В семь рёбер проволочного куба впаяны одинаковые резисторы с сопротивлением $R$ (см. рисунок).  Сопротивление проводников в остальных рёбрах пренебрежимо малы. Между клеммами $A$ и $B$ приложено напряжение $U$.
Найдите силу тока $I_{AB}$ и сопротивление куба $R_{AB}$ между клеммами $A$ и $B$.
Определите, в каком из рёбер куба сила тока максимальна и чему она равна.
Укажите, в каких резисторах выделяется максимальная тепловая мощность и чему она равна.
Пусть теперь напряжение $U$ приложено между клеммами $A$ и $C$. Определите силу тока $I_{AC}$ и сопротивление $R_{AC}$.
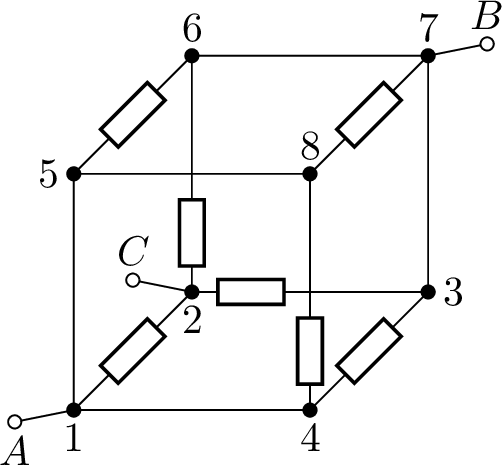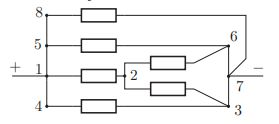
Найдите силу тока $I_{AB}$ и сопротивление куба $R_{AB}$ между клеммами $A$ и $B$.
Решение: Обратим внимание на то, что резистор $R_{48}$ замкнут накоротко. Следовательно, по нему ток не течёт, и его можно удалить из схемы без нарушения распределения токов и напряжений во всех других рёбрах. При этом схема сильно упрощается и её можно изобразить в виде комбинации параллельно и последовательно соединённых резисторов (см. рисунок).  Из приведённой эквивалентной схемы видно, что резисторы $R_{87}$, $R_{56}$ и $R_{43}$ включены между узлами $1$ и $7$ параллельно. Также параллельно этим резисторам включена цепочка, состоящая из резисторов $R_{12}$, $R_{26}$ и $R_{23}$. Сопротивление этой цепочки $R^{'}$ равно: $$ R^{'}=R+\frac{R \cdot R}{R+R}=\frac{3}{2}R. $$ Таким образом, полное сопротивление $R_{AB}$ определим из соотношения: $$ \frac{1}{R_{AB}}=\frac{3}{R}+\frac{2}{3R}=\frac{11}{3R}, $$ откуда следует, что $$ R_{AB}=\frac{3}{11}R; \quad I_{AB}=\frac{U}{R_{AB}}=\frac{11}{3} \frac{U}{R}. $$
Ответ: $$ R_{A B}=\frac{3}{11} R ; \quad I_{A B}=\frac{11}{3} \frac{U}{R}. $$

Определите, в каком из рёбер куба сила тока максимальна и чему она равна.
Решение: Из эквивалентной схемы видно, что сила тока будет максимальна в ребре $1-5$. $$ I_{max}=I_{15}=I_{587}+I_{56}=\frac{U}{R}+\frac{U}{R}=2\frac{U}{R}. $$
Ответ: $$ I_{max }=2 \frac{U}{R}. $$

Укажите, в каких резисторах выделяется максимальная тепловая мощность и чему она равна.
Решение: Максимальная тепловая мощность будет выделяться на тех резисторах, в которых сила тока максимальна. Таких резисторов три: $R_{87}, R_{56}, R_{43}$. В каждом из них сла тока составляет $I=\frac{U}{R}$, а мощность $P_{max}=\frac{U^{2}}{R}$.
Ответ: Максимальная тепловая мощность будет выделяться на тех резисторах $R_{87}, R_{56}, R_{43}$. $$ P_{max}=\frac{U^2}{R}. $$

Пусть теперь напряжение $U$ приложено между клеммами $A$ и $C$. Определите силу тока $I_{AC}$ и сопротивление $R_{AC}$.
Решение: При переносе контакта из узла $7$ в узел $2$ изменяются токи во всех резисторах. С помощью новой эквивалентной схемы можно получить: $$ R_{AC}=\frac{5}{11}R; \quad I_{AC}=\frac{11}{5}\frac{U}{R}. $$
Ответ: $$ R_{A C}=\frac{5}{11} R ; \quad I_{A C}=\frac{11}{5} \frac{U}{R}. $$
Темы:
T, Электричество, Всероссийские, Электрические цепи, Цепь с резистором